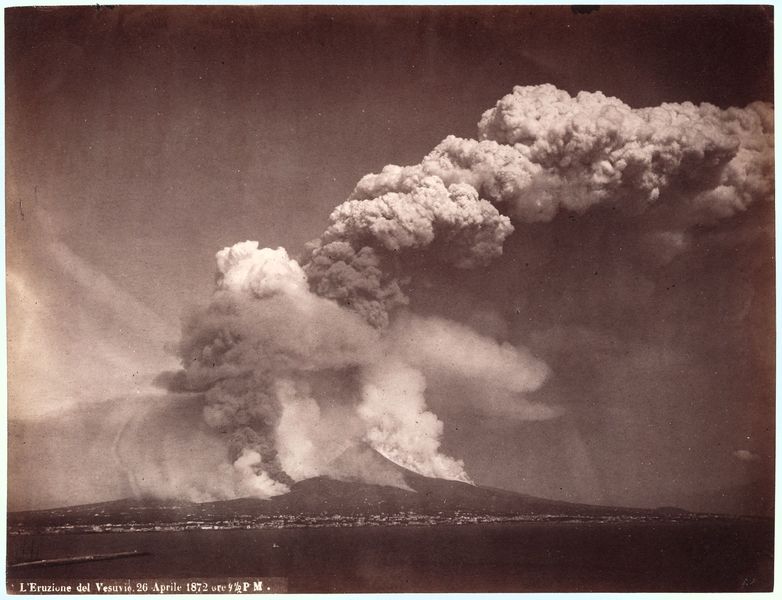
Titel: Der Vesuvausbruch am 26. April 1872, 16 Uhr 30
Künstler: Giorgio Sommer
Standort: Wien
Institution: Albertina, Wien
Schlagwörter: berg, gewitter, himmel, meer, wasser, weiß, landschaft, stadt, schwarz, wolke, tod, tot, natur, qualm, rauch, insel, küste, italien, gebirge, brand, dampf, katastrophe, wetter, foto, fotografie, photographie, explosion, lava, vulkan, schwarz-weiss, gefahr, staub, karte, ereignis, postkarte, fotographie, asche, ausbruch, eruption, pompeij, vesuv, vulkanausbruch, europa, neapel, begre, bombe, amalfi, aschewolke, naturschauspiel, vesus, goto, atom, magmar, 1872, vesuvio, 28. apil, 28. april, pm